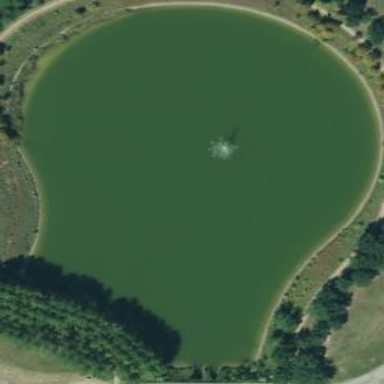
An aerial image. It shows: Reservoir of water.